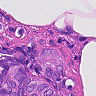
Metastatic tissue present: yes